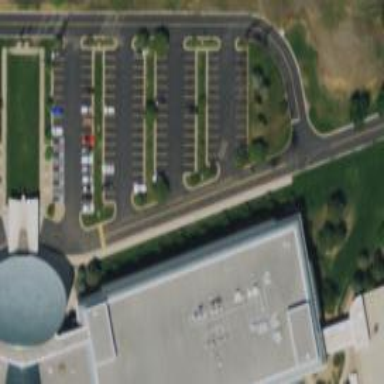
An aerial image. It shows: Parking space is available.